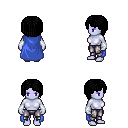
a pixel art fantasy rpg character, female body template, dark elf, purple skin, blue cape, metal pants, black pageboy hairstyle, white cloth bracers, four views (front, back, left, right), 2x2 character sprite sheet, small pixel art, hard edges, no anti-aliasing